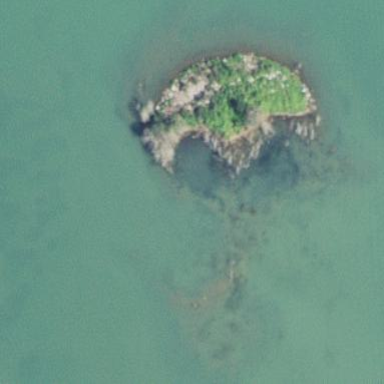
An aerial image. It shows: Islet.